Question: I am creating a website for expense tracking and when I send a new POST request calling 'AddNew' method to add a new Entry I get this error:
> SqlException: Cannot insert explicit value for identity column in table 'Accounts' when IDENTITY_INSERT is set to OFF. Cannot insert explicit value for identity column in table 'Categories' when IDENTITY_INSERT is set to OFF.
'''
public class Entry
{
[Key]
[DatabaseGenerated(DatabaseGeneratedOption.Identity)]
public int Id { get; set; }
public string Description { get; set; }
public decimal MoneyAmount { get; set; }
public virtual Account Account { get; set; }
public virtual Category Category { get; set; }
public string CreatedTimestamp { get; set; }
}
public class Account
{
[Key]
[DatabaseGenerated(DatabaseGeneratedOption.Identity)]
public int Id { get; set; }
public string Name { get; set; }
public virtual User User { get; set; }
//public byte[] BankApi { get; set; }
public decimal MoneyAmount { get; set; }
public string CreatedTimestamp { get; set; }
public virtual ICollection<Entry> Entries { get; set; }
}
public class Category
{
[Key]
[DatabaseGenerated(DatabaseGeneratedOption.Identity)]
public int Id { get; set; }
public string Name { get; set; }
public virtual EntryType EntryType { get; set; }
public virtual ICollection<Entry> Entries { get; set; }
}
public interface IEntryService
{
void AddNew(Entry entry);
}
public class EntryService : IEntryService
{
private DataContext _context;
public EntryService(DataContext context)
{
_context = context;
}
public void AddNew(Entry entry)
{
entry.CreatedTimestamp = DateTime.Now.ToString();
_context.Entries.Add(entry);
_context.SaveChanges();
}
}
'''
Here is my postman request:

Account with ID == 1, and Category with ID == 1 both exist already in the respective databases.
Also, when I am inserting values to Account database, whose method looks exactly the same as 'AddNew' for entries, it works without a problem.
Does anyone know what is this about?
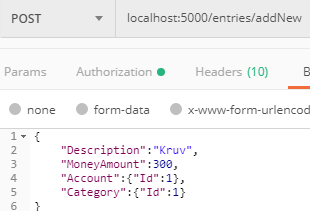
Answer: I just changed Entry model from
'''
public class Entry
{
[Key]
[DatabaseGenerated(DatabaseGeneratedOption.Identity)]
public int Id { get; set; }
public string Description { get; set; }
public decimal MoneyAmount { get; set; }
public virtual Account Account { get; set; }
public virtual Category Category { get; set; }
public string CreatedTimestamp { get; set; }
}
'''
To this:
'''
public class Entry
{
[Key]
[DatabaseGenerated(DatabaseGeneratedOption.Identity)]
public int Id { get; set; }
public string Description { get; set; }
public decimal MoneyAmount { get; set; }
public int AccountId { get; set; }
public int CategoryId { get; set; }
public string CreatedTimestamp { get; set; }
}
'''
And everything seems to work fine now. C# does its magic and picks AccountId and CategoryId as foreign keys.